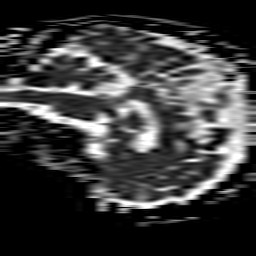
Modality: ADC
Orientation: sagittal
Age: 58
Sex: female
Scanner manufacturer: philips
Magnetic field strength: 1.5 T
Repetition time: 3.879 s
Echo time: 0.09873 s